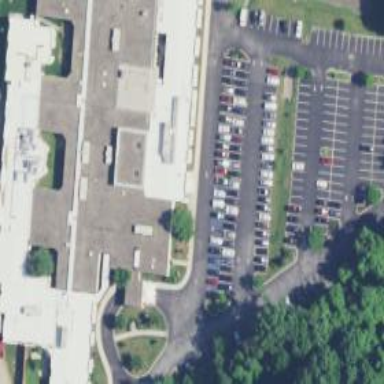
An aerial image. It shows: Healthcare facility identified as hospital.